Question: My Professor gave us this class and told us that it won't compile. He says that the donors array would conflict with the constructor. So... why would that be?
I think that the name of the 'Donor' array might do it, but it shouldn't be the problem because the name of the member array 'donor' is case sensitive, and is therefore different than the class name.
Here's the code:
'''
#ifndef DONORS_H
#define DONORS_H
#include <string>
#include "name.h"
#include "donor.h"
using namespace std;
const int
DONORS_LOAD_ERROR = 1,
DONORS_UPDATE_ERROR = 2,
DONORS_ADD_ERROR = 3;
const int MAX_DONORS = 100;
class Donors {
public:
Donors() : size(0) {}
void load(string filename);
int getSize() {return size;}
int find(Name name);
int add(Name name);
int add(Name name, Donation donation, int ytd);
void processDonation(Name name, Donation donation);
void update(string filename);
void print();
private:
Donor donorsList[MAX_DONORS];
int size;
};
#endif
'''
The professor writes:
> In this version, we've taken version 2, added constructors, and maximized the use of objects.
HOWEVER, the introduction of constructors breaks the declaration of the array data member inside the Donors class;
therefore THIS VERSION DOES NOT COMPILE!!!!
I've been discussing this with a classmate and we're both stumped. What's up with this C++ class?
The compiler messages are shown below:

It just occurred to me that the Donor class has a constructor. Being that we haven't touched vectors with a ten foot pole, how on earth are we supposed to compile this?
Here's the donor class:
'''
#ifndef DONOR_H
#define DONOR_H
#include "name.h"
#include "donation.h"
using namespace std;
class Donor {
public:
Donor(Name n, Donation ld=Donation(0, 0), int y=0) : name(n), lastDonation(ld), ytd(y) {}
Name getName() {return name;}
Donation getLastDonation() {return lastDonation;}
int getYtd() {return ytd;}
void processDonation(Donation d);
private:
Name name;
Donation lastDonation;
int ytd;
};
#endif
'''
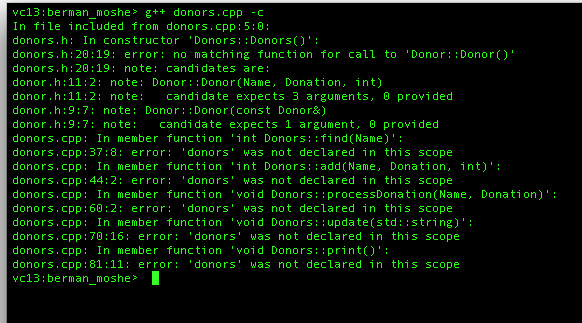
Answer: Difficult to say without the definition of the 'Donor' class, but my guess is that he added a constructor with parameters to the 'Donor' class, so it won't have the implicit default constructor any more.
But now, without a default constructor, that is a constructor that can be called without arguments, you cannot declare an array of such type, because there is no way to pass on the required parameters!